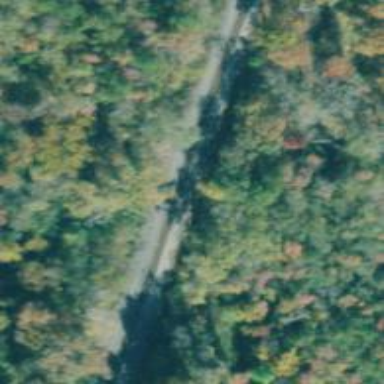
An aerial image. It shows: Railway track.